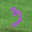
Label: 3